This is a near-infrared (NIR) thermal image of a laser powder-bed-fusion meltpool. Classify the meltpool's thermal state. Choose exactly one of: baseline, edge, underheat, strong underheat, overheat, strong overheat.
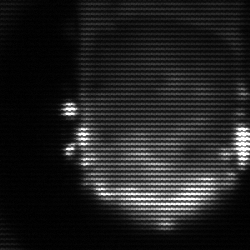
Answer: baseline